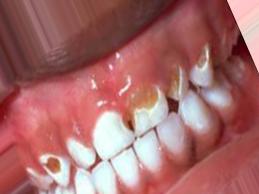
Condition: Caries